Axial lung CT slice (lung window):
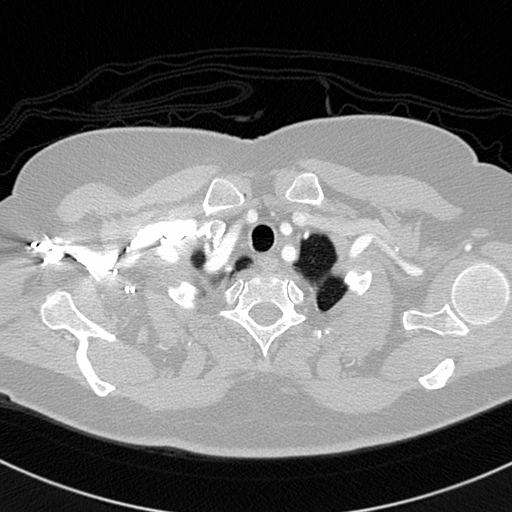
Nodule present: no